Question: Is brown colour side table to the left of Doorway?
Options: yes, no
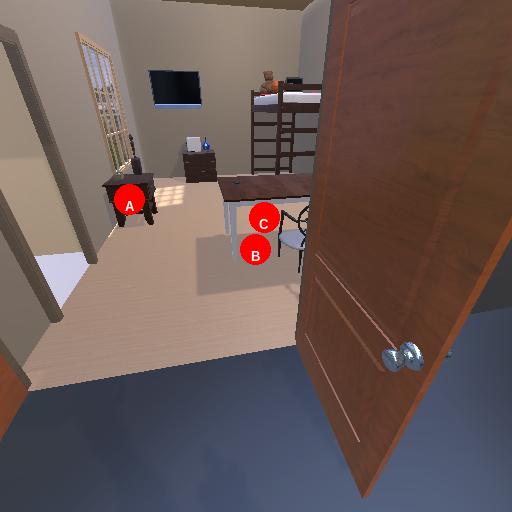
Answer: yes